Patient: sex F, age 57
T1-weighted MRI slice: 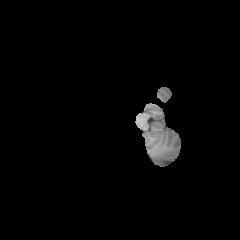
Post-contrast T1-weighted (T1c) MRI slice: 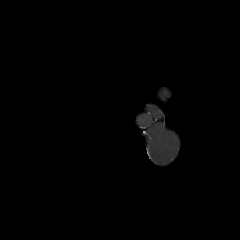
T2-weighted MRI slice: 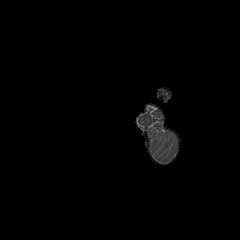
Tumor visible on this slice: no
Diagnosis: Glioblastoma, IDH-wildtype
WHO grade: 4